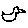
Label: bird